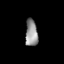
Tissue: lung
Cell type: Epithelial cells
Senescence score: 0.5782
Nuclear area (px): 325
Mean DAPI intensity: 147.268